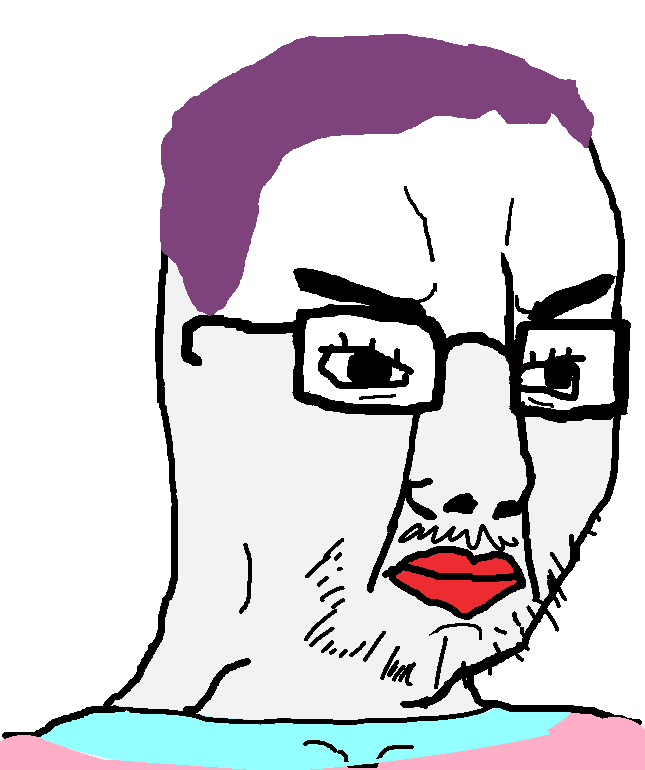
Label: 5_Poljak